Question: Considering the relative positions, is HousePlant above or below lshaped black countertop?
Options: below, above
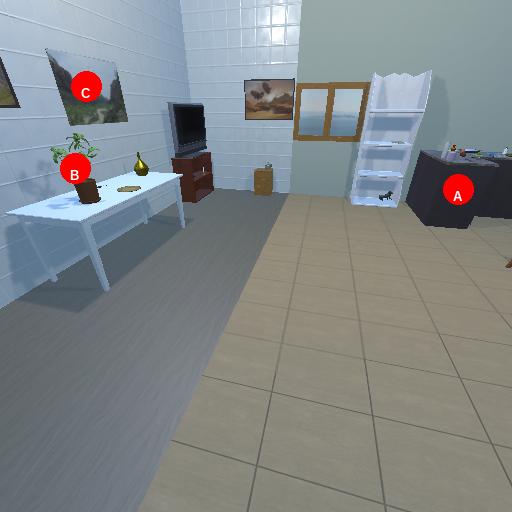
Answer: below